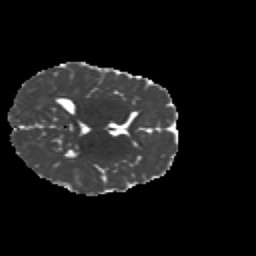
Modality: MD
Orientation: axial
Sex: female
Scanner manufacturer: siemens
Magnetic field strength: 3 T
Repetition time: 5 s
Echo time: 0.071 s